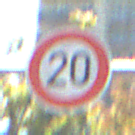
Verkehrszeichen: Geschwindigkeit20
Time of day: Midday
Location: Outdoor (Urban)
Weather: Clear
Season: NotSpecified
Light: Natural